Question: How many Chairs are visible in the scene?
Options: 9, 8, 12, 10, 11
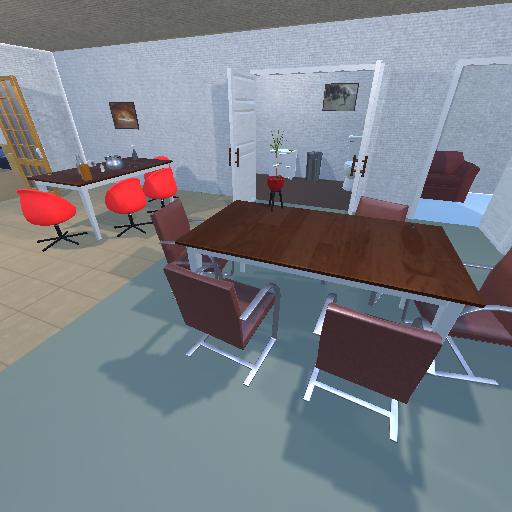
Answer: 9